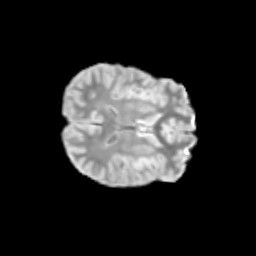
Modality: T2w
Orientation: axial
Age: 13
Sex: male
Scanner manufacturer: siemens
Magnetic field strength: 3 T
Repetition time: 3.8 s
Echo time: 0.07 s